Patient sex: M
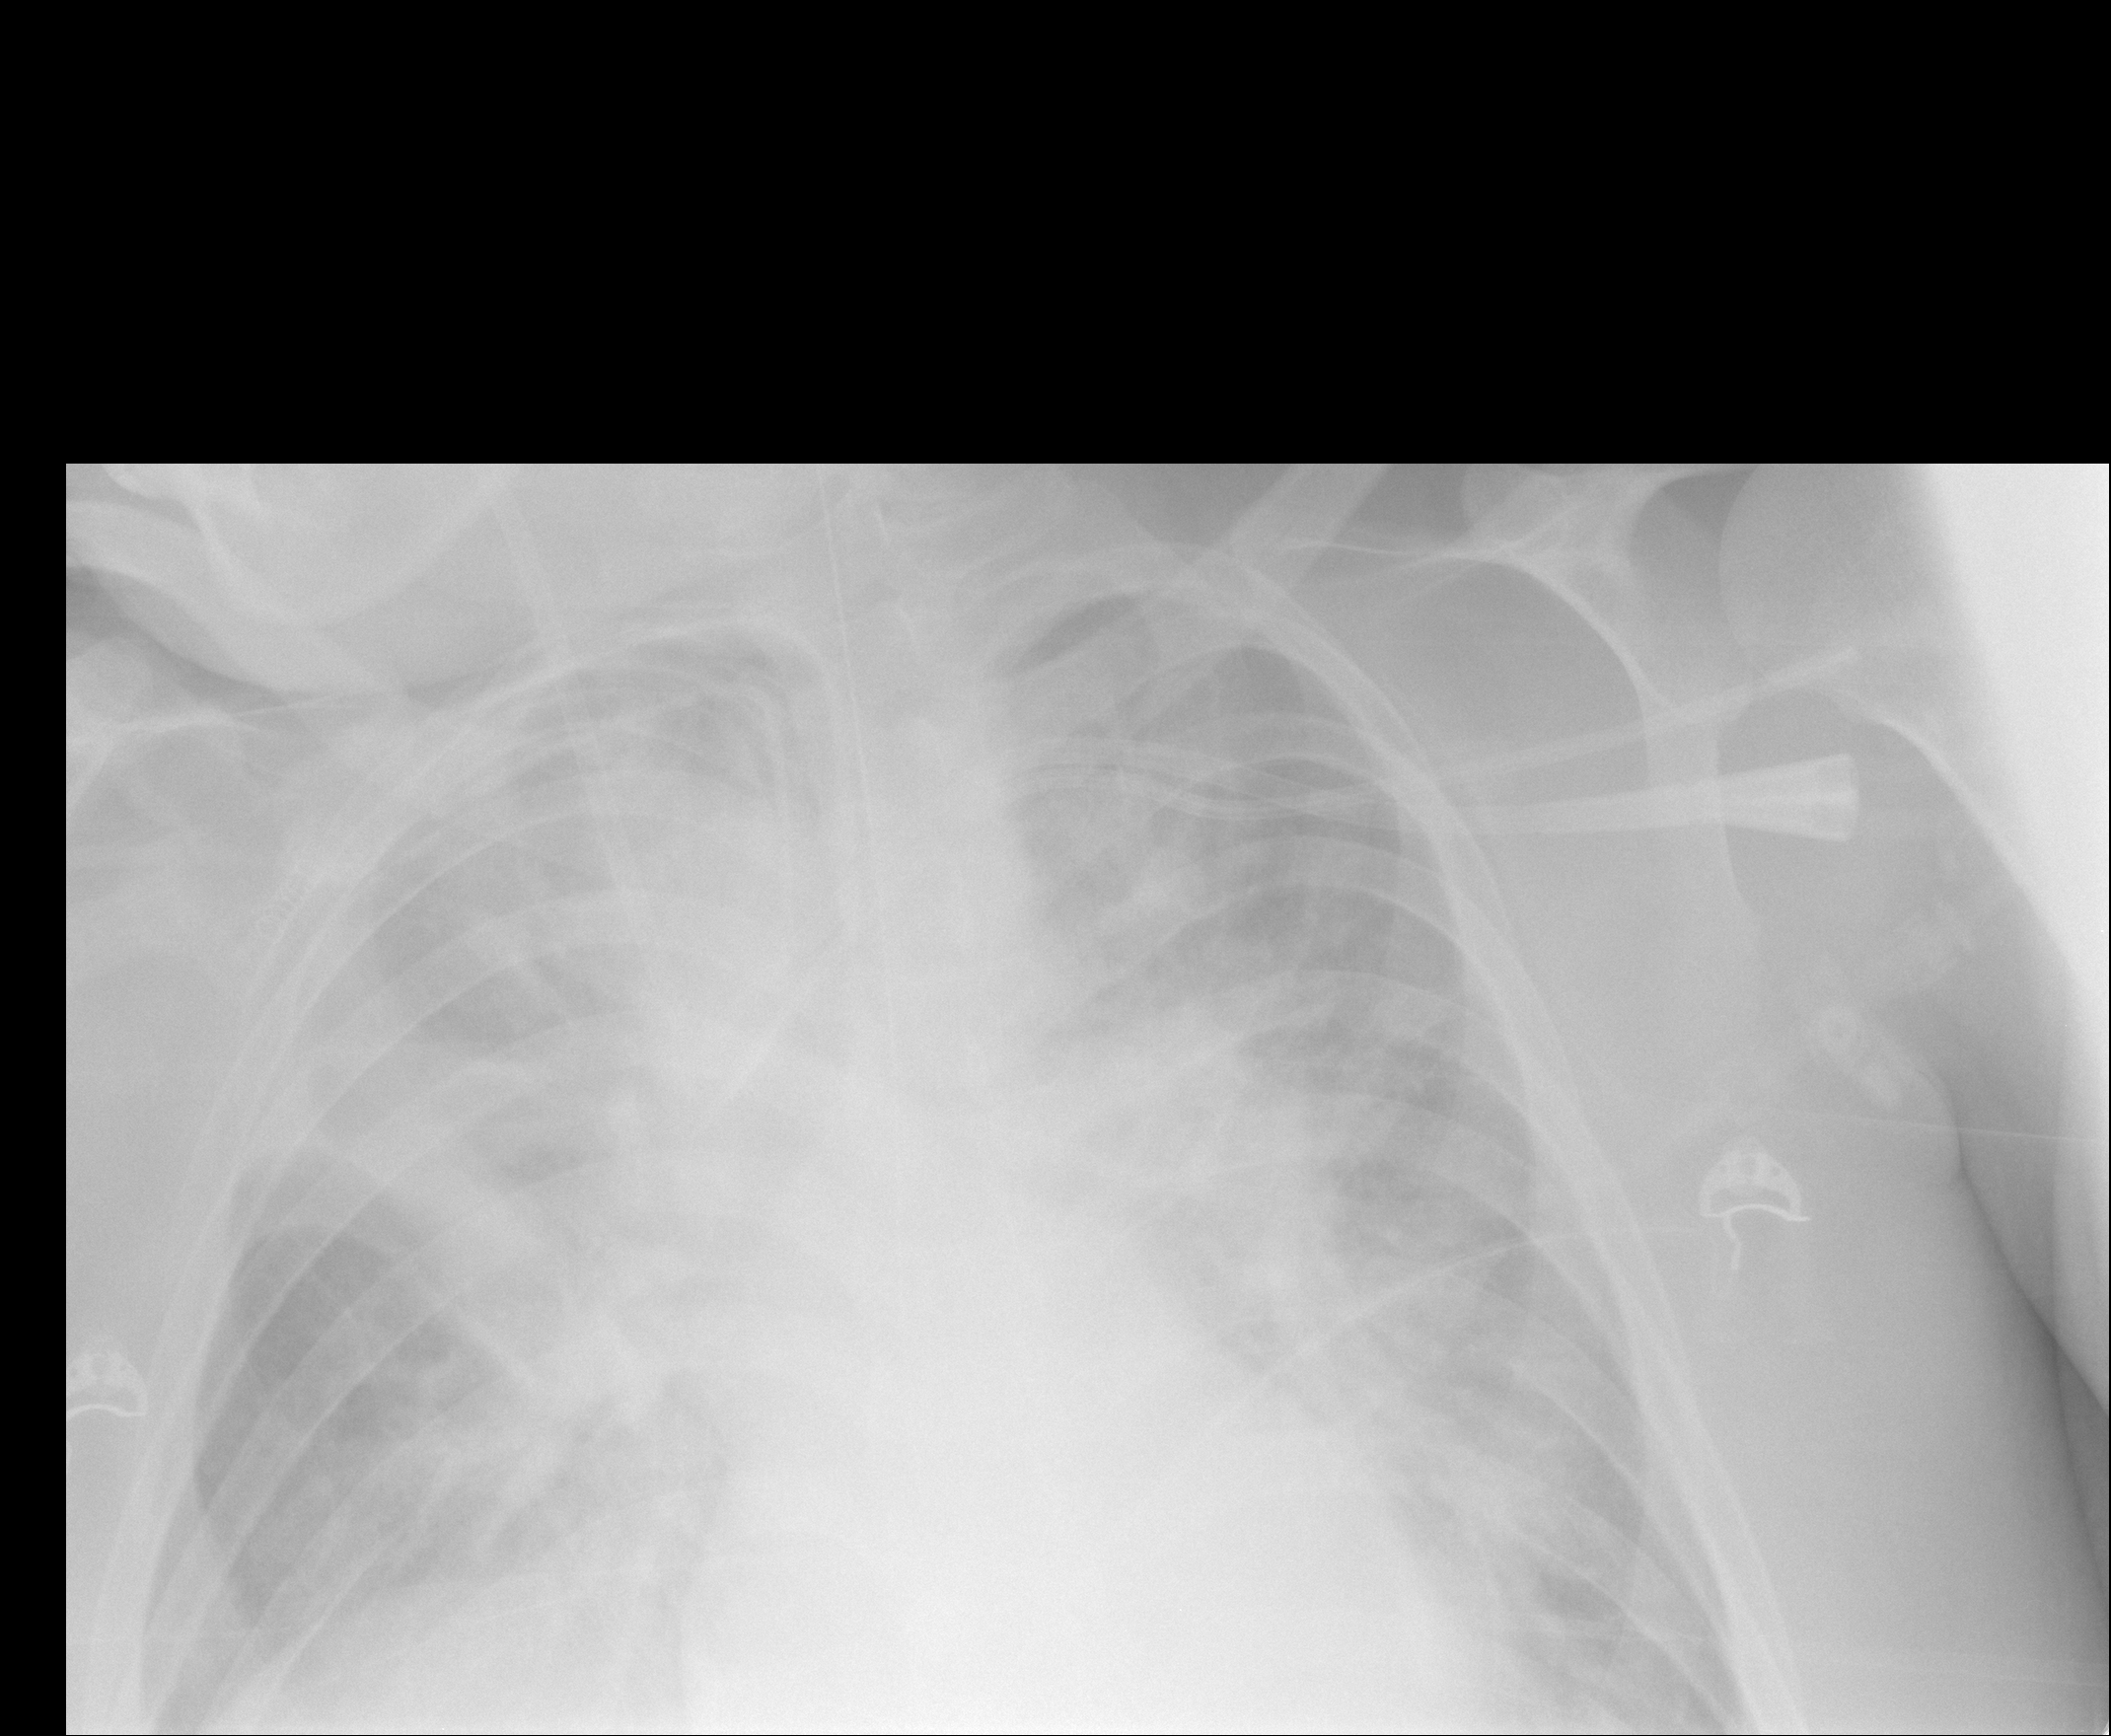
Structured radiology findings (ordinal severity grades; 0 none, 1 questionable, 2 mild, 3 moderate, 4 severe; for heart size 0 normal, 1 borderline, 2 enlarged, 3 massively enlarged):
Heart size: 0
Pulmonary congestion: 3
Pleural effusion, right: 2
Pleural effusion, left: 2
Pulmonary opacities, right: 3
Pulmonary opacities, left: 3
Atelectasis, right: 2
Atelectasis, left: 2